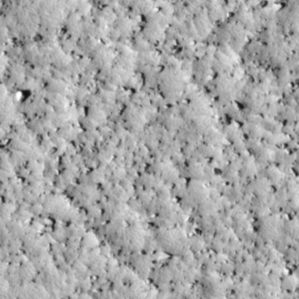
Label: non_frost